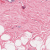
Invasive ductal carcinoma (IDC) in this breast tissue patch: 0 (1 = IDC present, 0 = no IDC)